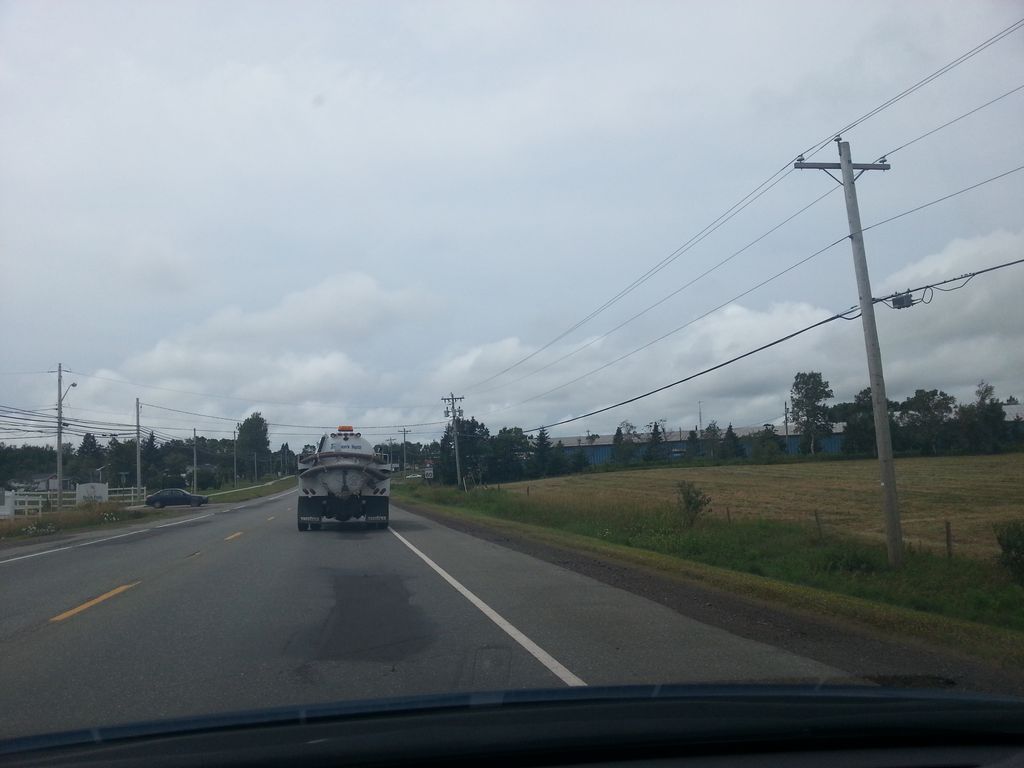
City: charlottetown